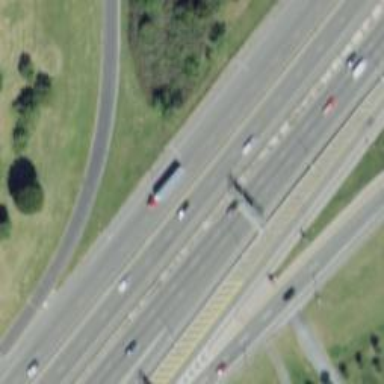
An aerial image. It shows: Asphalt motorway classified as Urban Freeway/Expressway according to HFCS.